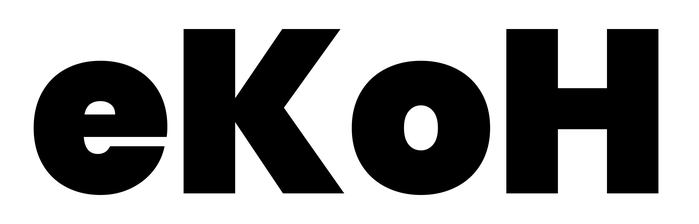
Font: Poppins-Black